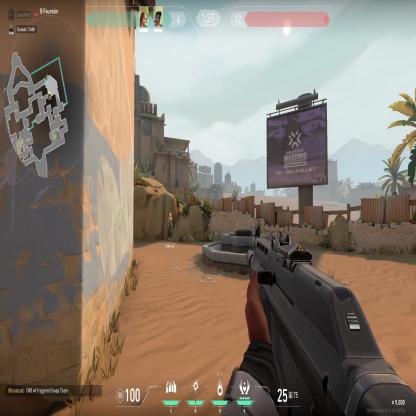
Label: teammate